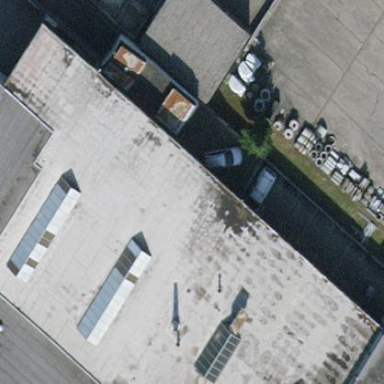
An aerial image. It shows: View of roof of building.